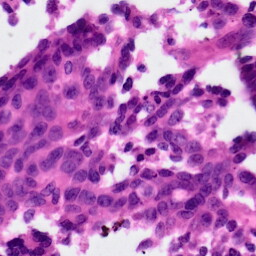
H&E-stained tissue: Ovarian